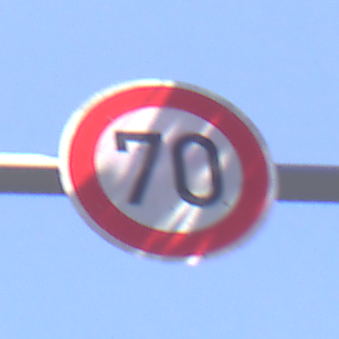
Verkehrszeichen: Geschwindigkeit70
Umgebung: Outdoor, Nature
Tageszeit: Midday
Wetter: Clear
Licht: Natural
Jahreszeit: Summer
Kontrast: HighContrast